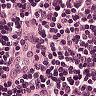
Metastatic tissue present: no